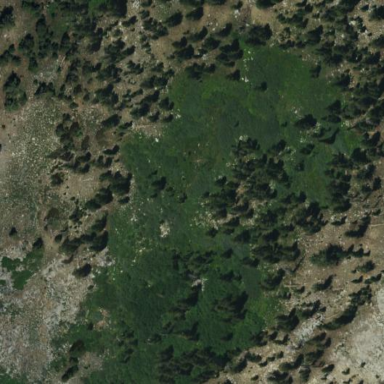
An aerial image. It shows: Wet meadow with wood vegetation.